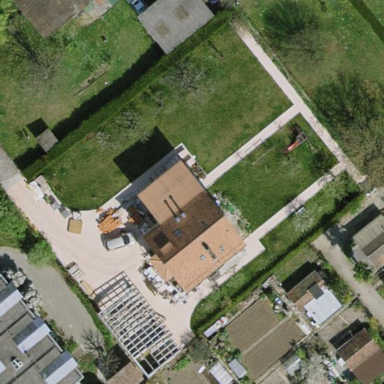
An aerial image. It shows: Garden surrounded by fence.